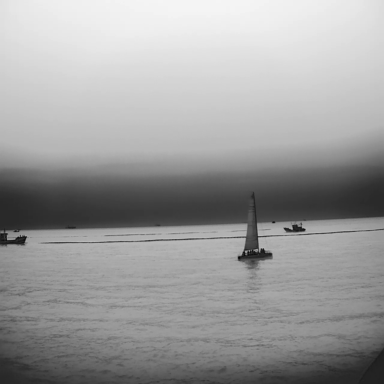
There are three bulk_carriers in the infrared image.